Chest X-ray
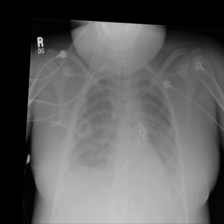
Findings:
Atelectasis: negative
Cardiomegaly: negative
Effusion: negative
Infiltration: negative
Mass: negative
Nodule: negative
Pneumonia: negative
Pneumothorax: negative
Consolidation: negative
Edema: negative
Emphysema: negative
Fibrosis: negative
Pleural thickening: negative
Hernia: negative